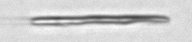
Label: fiber